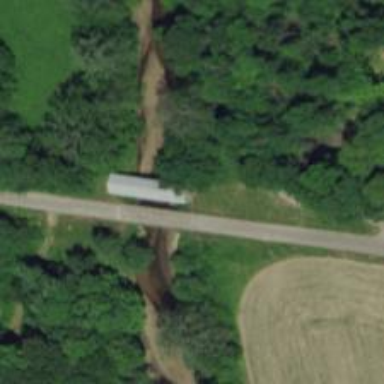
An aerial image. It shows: Covered bridge.